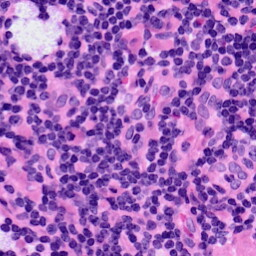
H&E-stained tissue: LymphNode